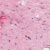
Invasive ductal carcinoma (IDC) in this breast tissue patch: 0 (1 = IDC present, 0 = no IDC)